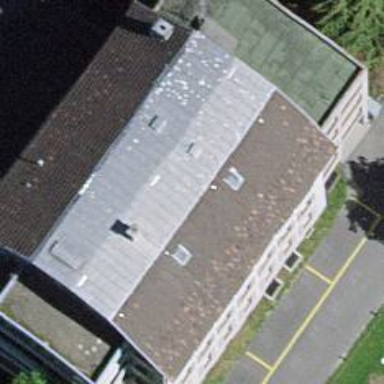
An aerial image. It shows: Kindergarten.